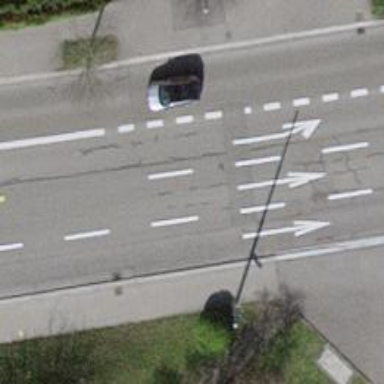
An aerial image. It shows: Secondary road with separate asphalt sidewalk.